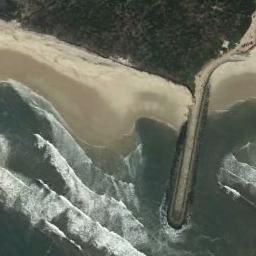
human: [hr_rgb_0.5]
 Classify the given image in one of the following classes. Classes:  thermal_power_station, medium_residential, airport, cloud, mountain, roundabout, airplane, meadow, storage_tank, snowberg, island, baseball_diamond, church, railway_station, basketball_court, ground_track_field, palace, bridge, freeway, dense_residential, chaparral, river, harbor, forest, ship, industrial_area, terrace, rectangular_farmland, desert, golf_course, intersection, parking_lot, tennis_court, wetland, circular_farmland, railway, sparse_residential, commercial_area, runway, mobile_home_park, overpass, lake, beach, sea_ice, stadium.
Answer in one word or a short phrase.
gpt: beach